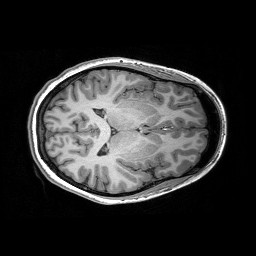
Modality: T1w
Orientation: axial
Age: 16
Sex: female
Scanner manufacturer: siemens
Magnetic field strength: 3 T
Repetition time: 2.53 s
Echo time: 0.00297 s